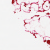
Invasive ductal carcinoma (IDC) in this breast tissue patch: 0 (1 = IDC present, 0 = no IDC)